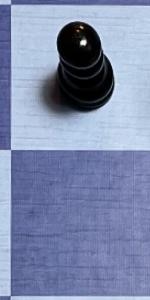
Label: Empty